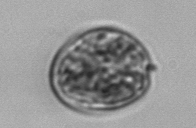
Label: Prorocentrum